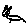
Label: cat